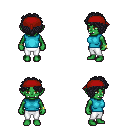
a pixel art fantasy rpg character, female body template, orc, green skin, teal sleeveless shirt, white pants, raven curly afro hairstyle, red bandana, bracelets, four views (front, back, left, right), 2x2 character sprite sheet, small pixel art, hard edges, no anti-aliasing